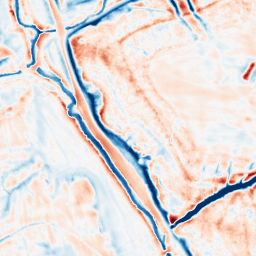
Category: edge_preserving
Decomposition family: bilateral
Decomposition parameters: d: 21
sigma_color: 25
sigma_space: 50
Upsampling method: linear_exact
Upsampling parameters: scale: 2
Upsampling scale: 2